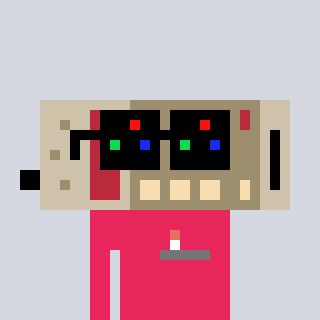
a pixel art character with square black sunglasses, a cordless phone-shaped head and a redpinkish-colored body on a cool background